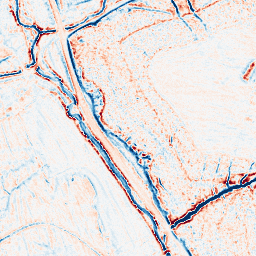
Category: edge_preserving
Decomposition family: bilateral
Decomposition parameters: d: 9
sigma_color: 150
sigma_space: 100
Upsampling method: cubic_catmull_rom
Upsampling parameters: scale: 8
Upsampling scale: 8